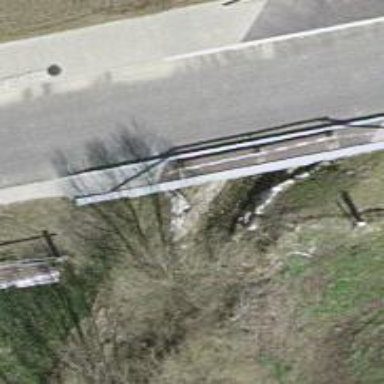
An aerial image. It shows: Bridge with guard rail.